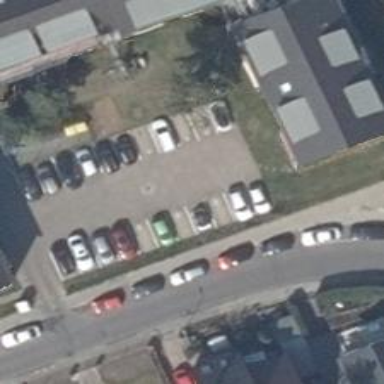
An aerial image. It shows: Parking aisle designated as service road.